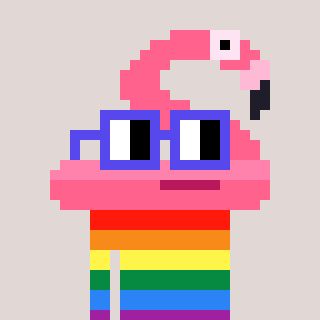
a pixel art character with square blue glasses, a flamingo-shaped head and a foggrey-colored body on a warm background